Question: I'm using CKAN to develop an open data portal. It uses Python as the language and Pylons as the framework
I use the below code snippets the get the API link as mentioned in the question. Please refer <URL>n for more info. But it does not work for me.
# Method 1
'''
<b>API: </b><a href="${h.url_for(controller='api', register='package', action='show', id=c.pkg.name, ver='2')}">
${h.url_for(controller='api', register='package', action='show', id=c.pkg.name, ver='2')}
</a>
'''
# Method 2
'''
<b>API: </b><a href="{% h.url_for(controller='api', register='package', action='show', id=c.pkg.name, ver='2') %}">
{% h.url_for(controller='api', register='package', action='show', id=c.pkg.name, ver='2') %}
</a>
'''
Both above throw 500 error as shown below in the images.

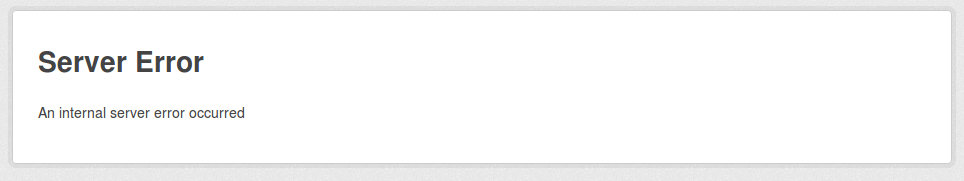
Answer: '''
<a class="btn btn-primary resource-url-analytics resource-type-{{ res.resource_type }}" href="{{h.url_for(controller='api', register='package', action='show', id=c.pkg.name, ver=2)}}">
<i class="icon-eye-open"></i> {{ _('API') }}
</a>
'''
Above code works fine for me.